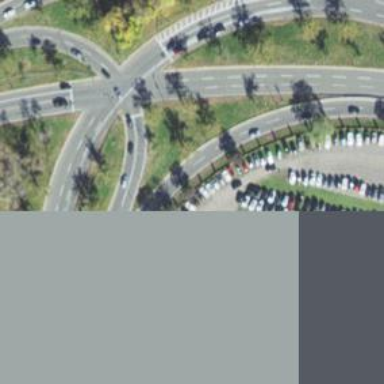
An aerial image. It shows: Trunk link highway.